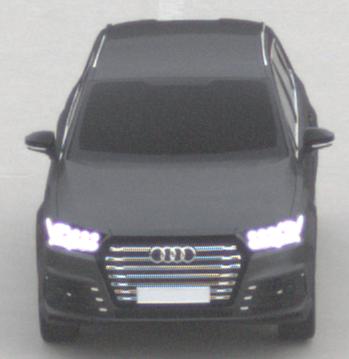
Make: Audi
Model: SQ7
Detailed model: -
Model produced from: 2016
Model produced until: 2018
Doors: 5
Color: gray
Road condition: dry road
Daytime: morning or afternoon
Contrast: low contrast